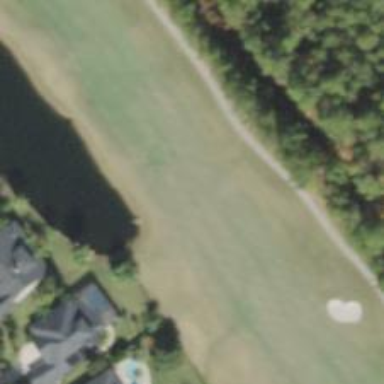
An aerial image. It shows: View of golf hole.